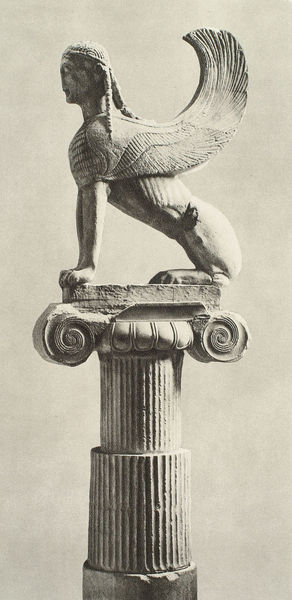
Titel: Jonisches Kapitell und Sphinx von Tragsäule der Naxier
Institution: Delphie, Museum
Schlagwörter: flügel, kopf, frau, haar, profil, säule, sockel, stein, statue, zöpfe, zopf, foto, rippen, geriffelt, kapitell, ionisch, griechisch, kanneluren, kapitel, sphinx, flüge, archeologie, köwe